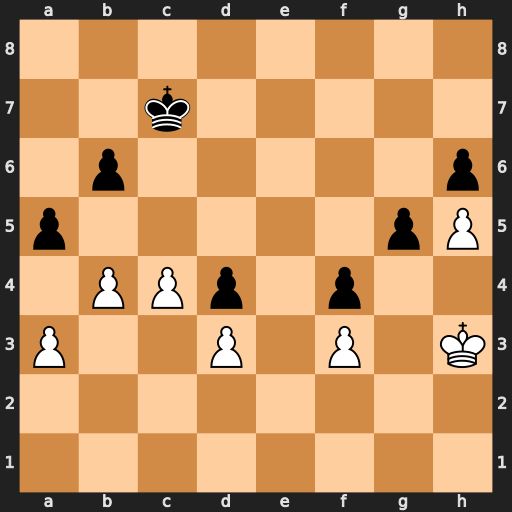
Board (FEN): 8/2k5/1p5p/p5pP/1PPp1p2/P2P1P1K/8/8
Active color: w
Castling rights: -
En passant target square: -
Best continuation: bxa5 bxa5 Kg4 Kd6 Kf5